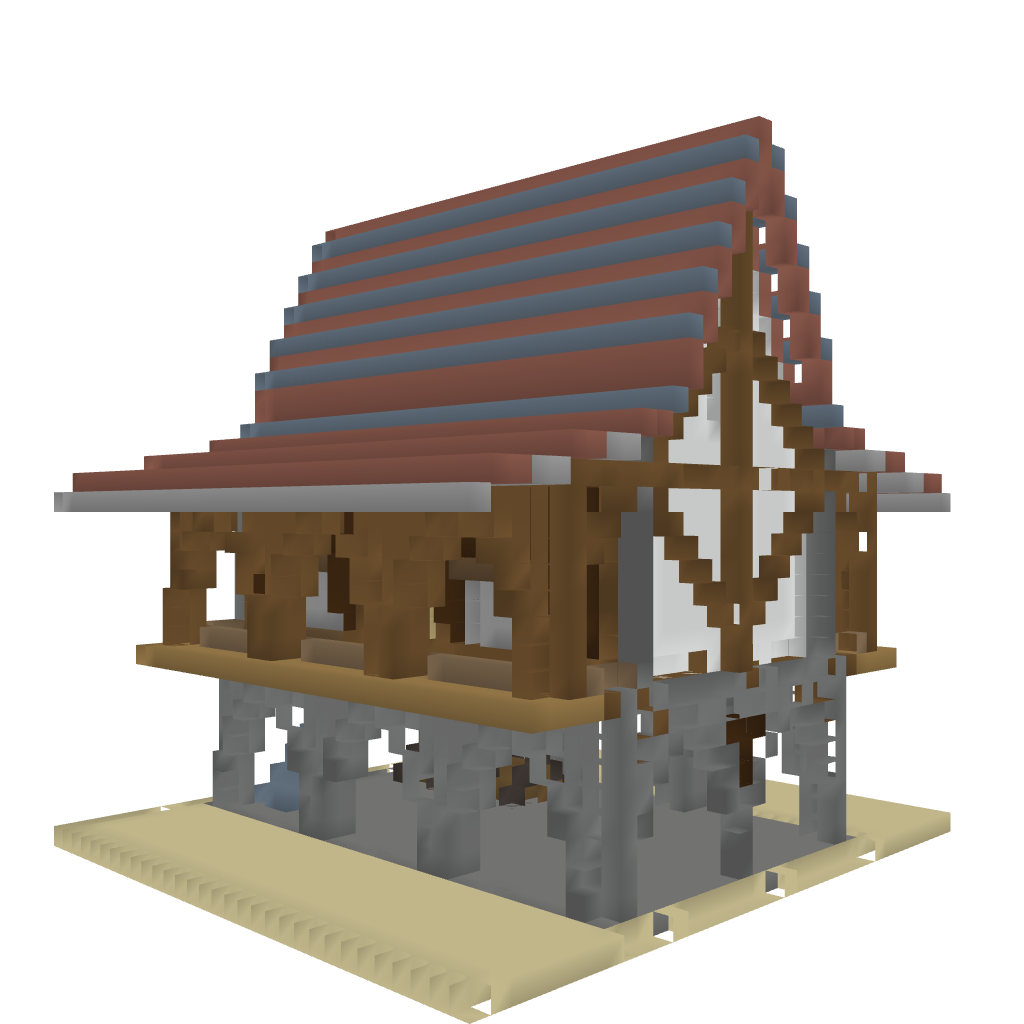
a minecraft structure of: farm house